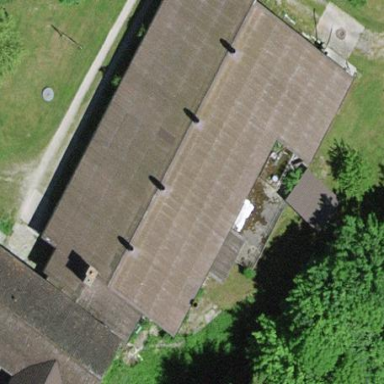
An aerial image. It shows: Stylish building with gabled brown roof.